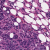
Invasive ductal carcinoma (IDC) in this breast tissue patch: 1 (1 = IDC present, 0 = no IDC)